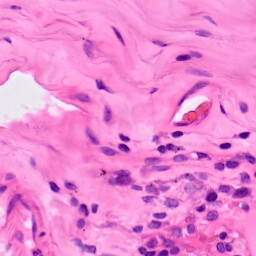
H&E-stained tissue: Lung